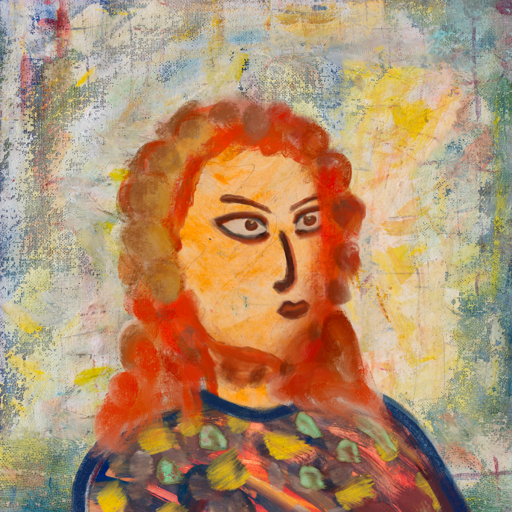
Background: Irani, Head And Neck Side: Experience, Face Side: Roy_Bahadur, Bust: Mother_And_Son_Mother, Hair Side: Rupkatha, Head Accessory: Blank, Second Necklace: Blank, Necklace: Blank, Baby: Blank